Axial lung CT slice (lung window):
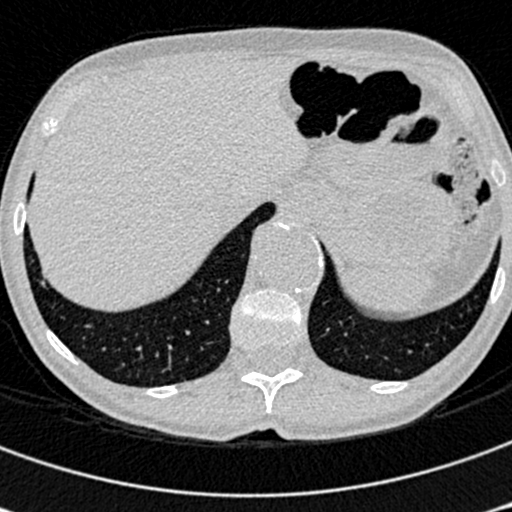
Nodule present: no